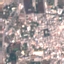
Land use / land cover class: Residential